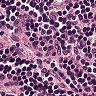
Metastatic tissue present: no